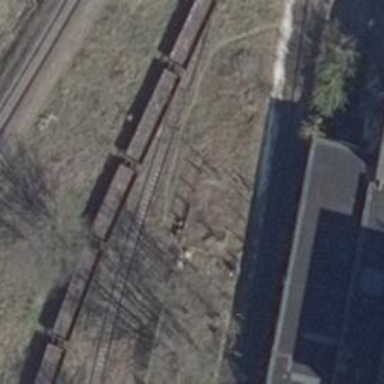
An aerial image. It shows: Rail spur service.